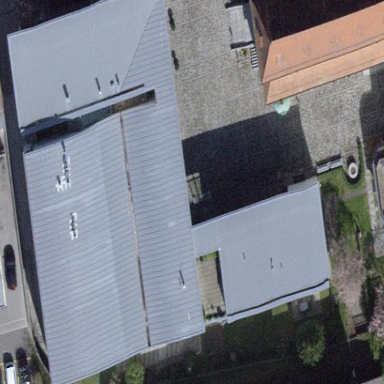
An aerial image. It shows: Beautiful church building.